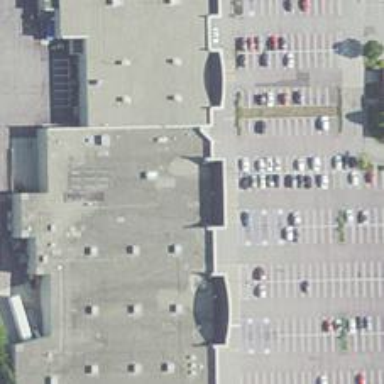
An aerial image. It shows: Supermarket.